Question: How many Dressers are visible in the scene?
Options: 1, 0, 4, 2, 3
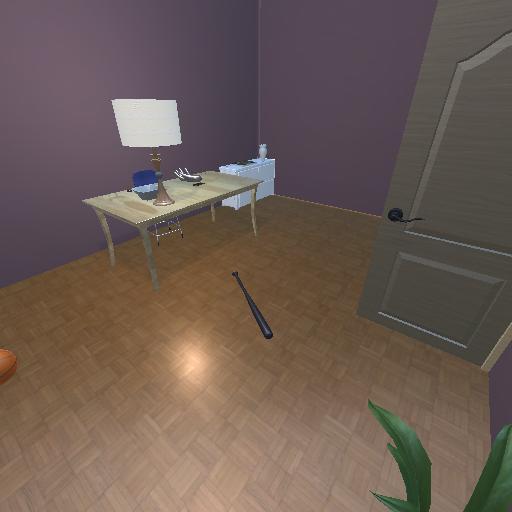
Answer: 1